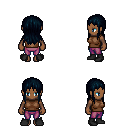
a pixel art fantasy rpg character, female body template, human, dark skin, brown sleeveless shirt, magenta pants, raven unkempt hairstyle, black shoes, four views (front, back, left, right), 2x2 character sprite sheet, small pixel art, hard edges, no anti-aliasing